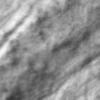
Label: no_change